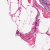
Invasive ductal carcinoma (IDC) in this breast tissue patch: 0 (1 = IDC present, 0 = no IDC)